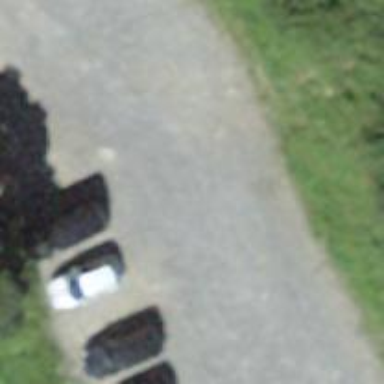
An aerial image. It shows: Compacted service road used as parking aisle.